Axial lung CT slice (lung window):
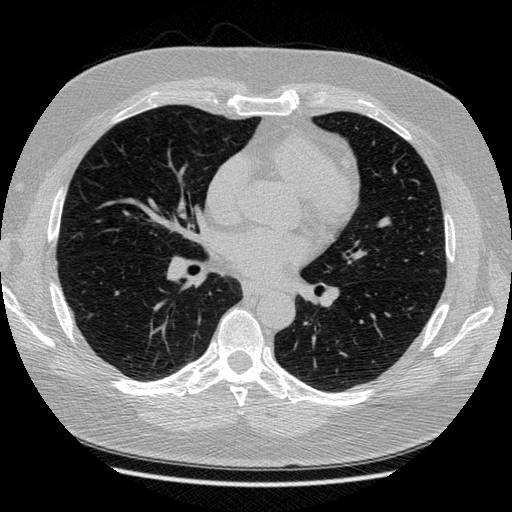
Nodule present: no